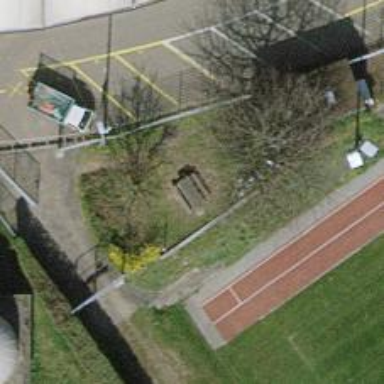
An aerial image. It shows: Picnic table located in leisure land area.